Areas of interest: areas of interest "Commercial service"
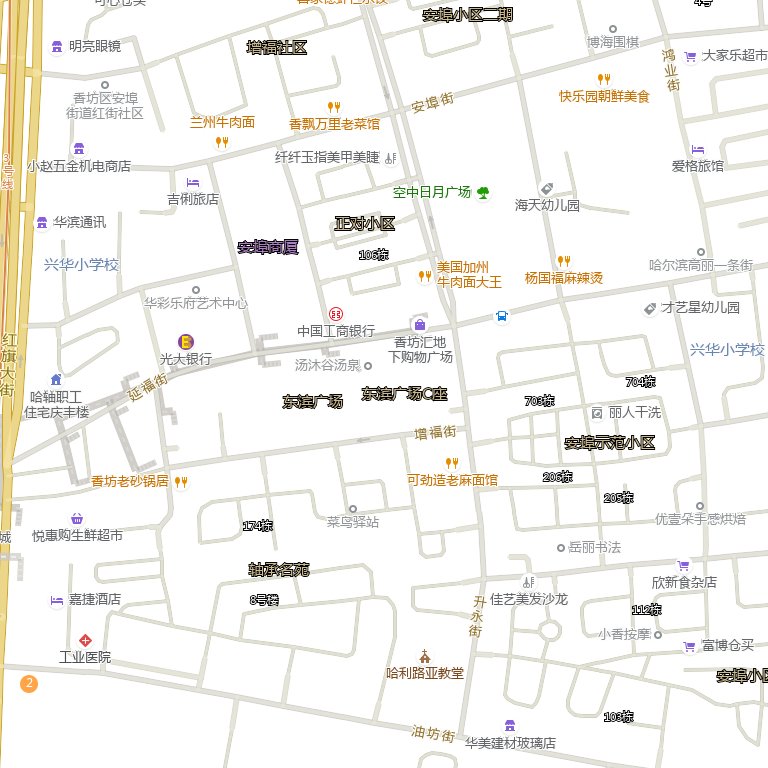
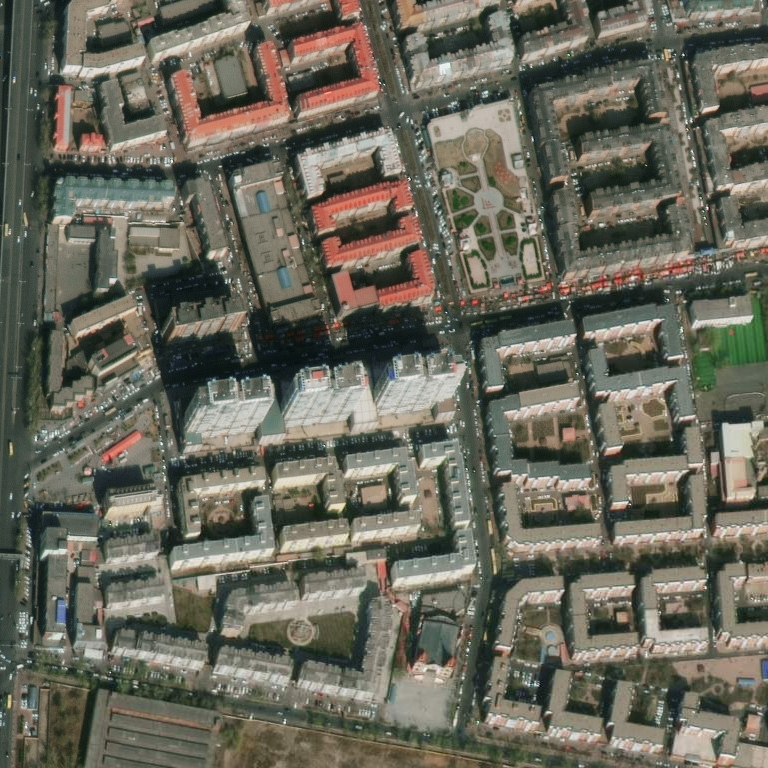